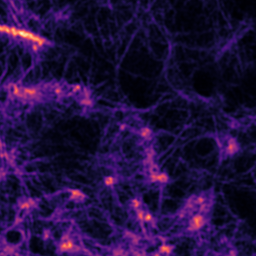
Label: Super-resolution F-actin image